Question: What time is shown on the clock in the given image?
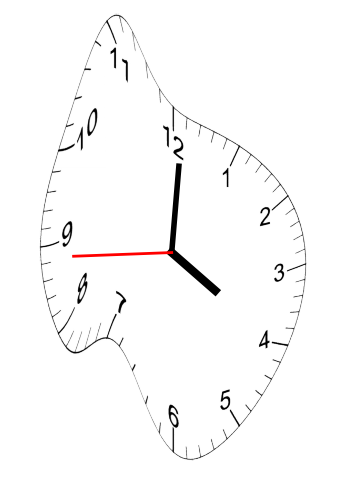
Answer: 04:00:44